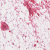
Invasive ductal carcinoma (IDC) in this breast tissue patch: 0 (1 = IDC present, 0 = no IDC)